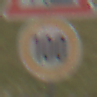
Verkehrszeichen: Geschwindigkeit100
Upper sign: Arbeitsstelle
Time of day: Midday
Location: Outdoor (Nature)
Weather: Overcast
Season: NotSpecified
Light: Natural